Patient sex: F
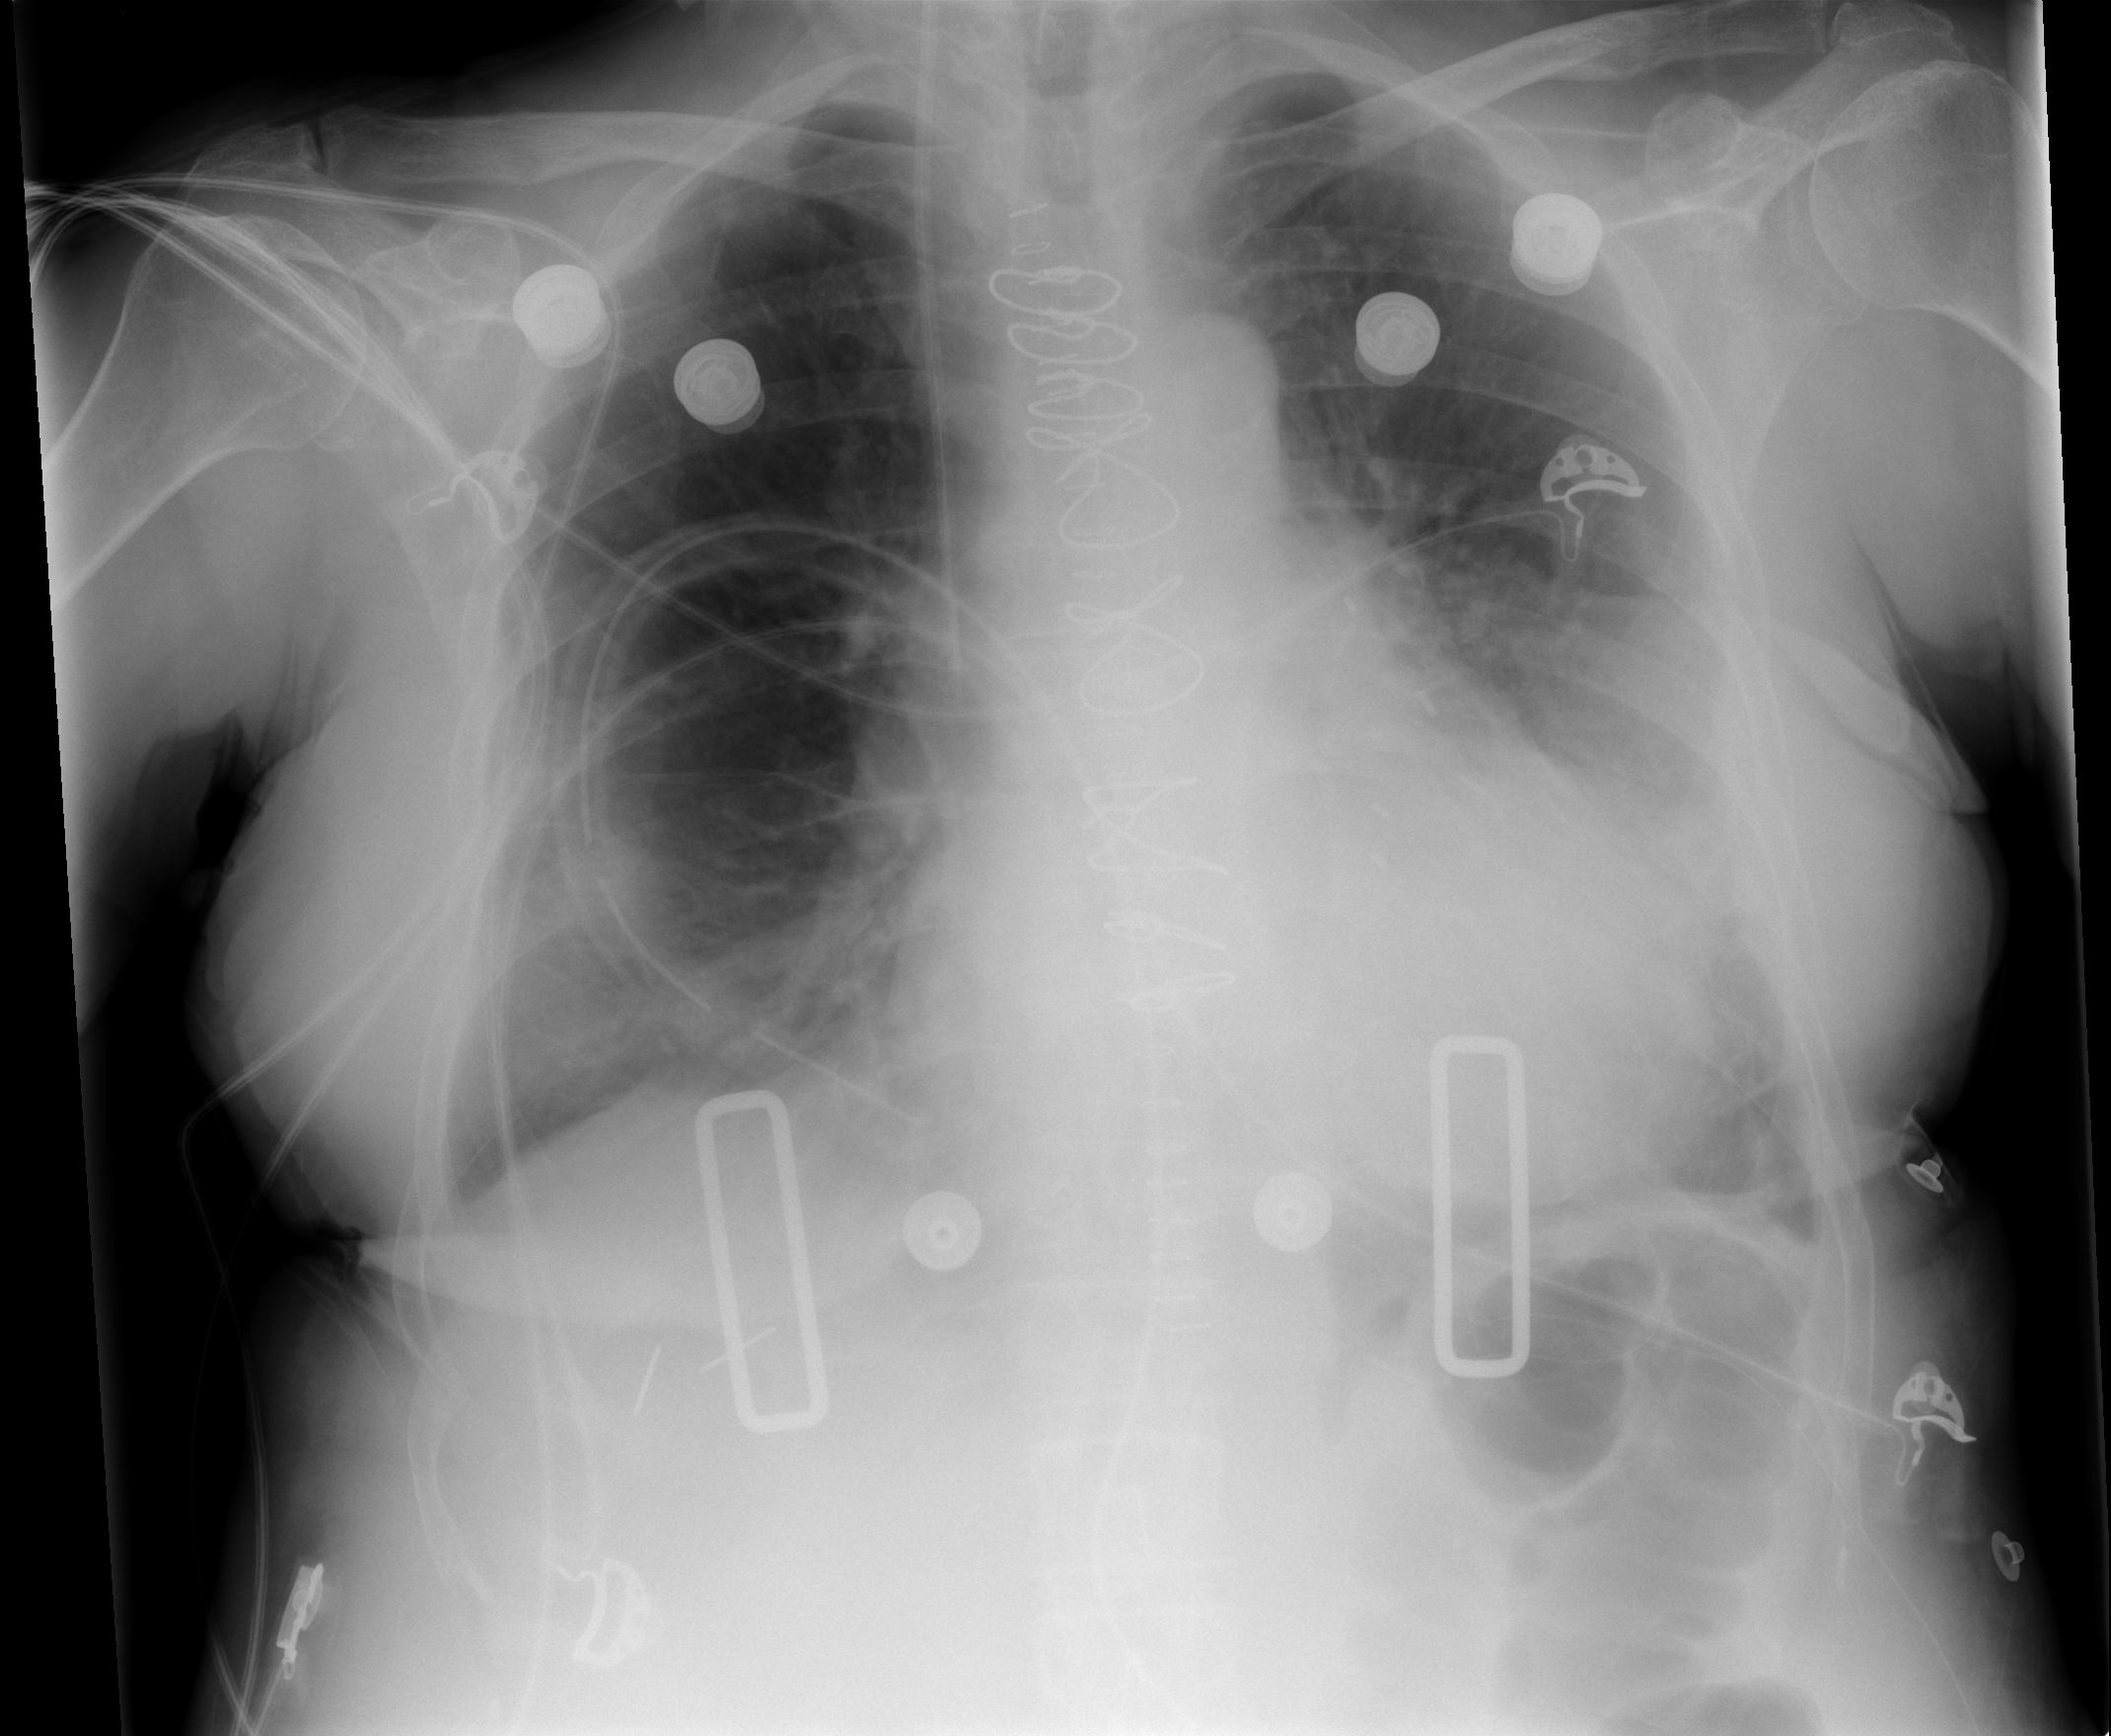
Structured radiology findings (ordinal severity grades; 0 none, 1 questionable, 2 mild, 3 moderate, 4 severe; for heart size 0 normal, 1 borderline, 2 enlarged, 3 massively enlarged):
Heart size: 1
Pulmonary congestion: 1
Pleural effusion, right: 1
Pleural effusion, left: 1
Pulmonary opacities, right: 2
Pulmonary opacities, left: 0
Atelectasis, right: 2
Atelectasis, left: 2